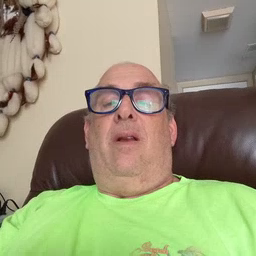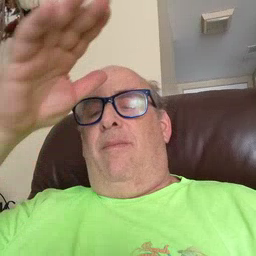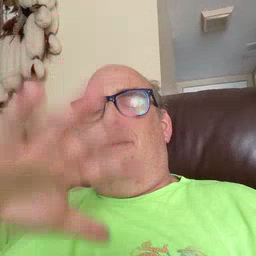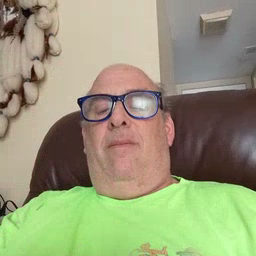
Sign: man